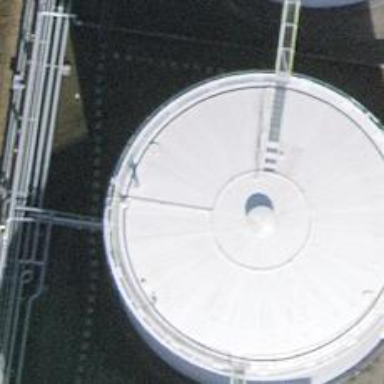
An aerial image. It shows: Building with storage tank.